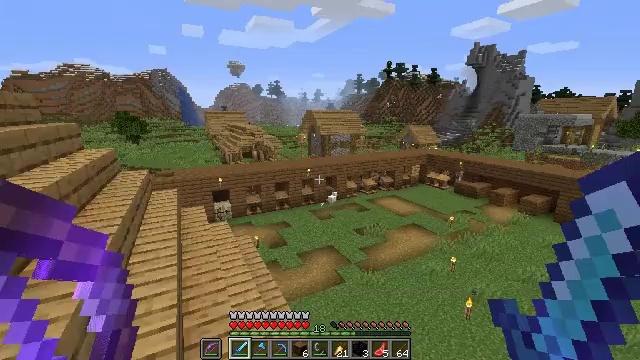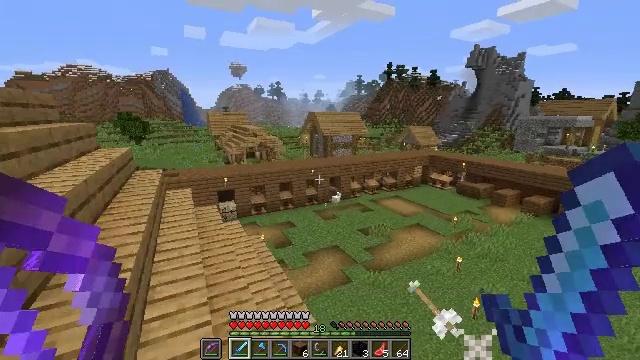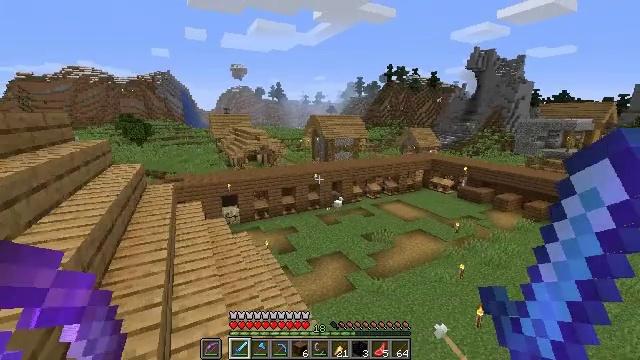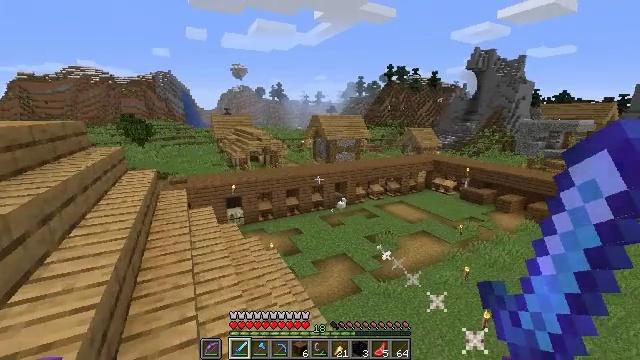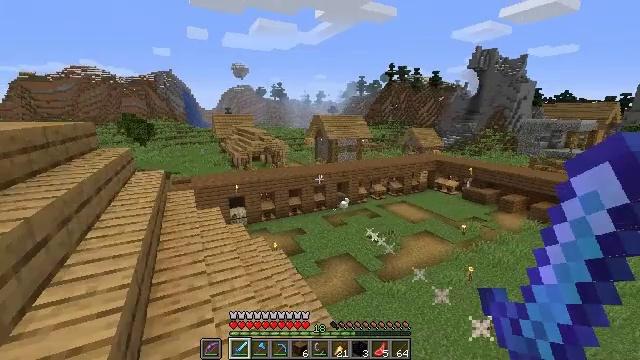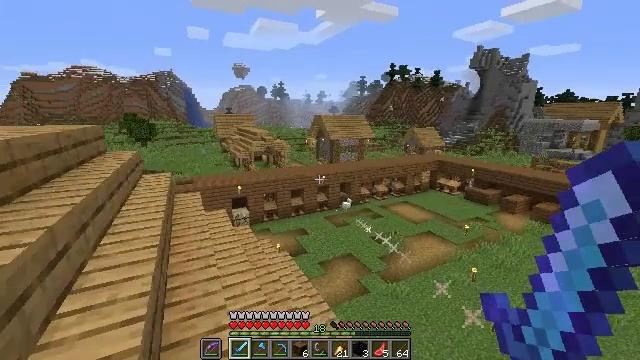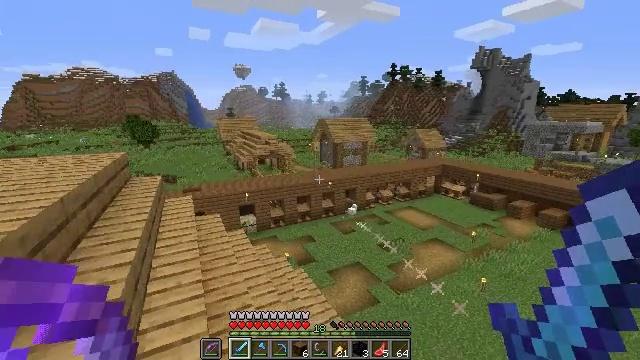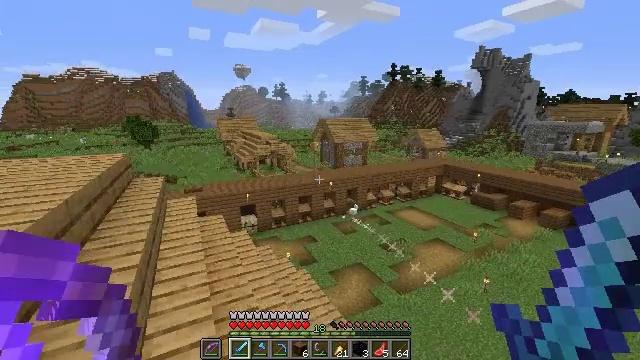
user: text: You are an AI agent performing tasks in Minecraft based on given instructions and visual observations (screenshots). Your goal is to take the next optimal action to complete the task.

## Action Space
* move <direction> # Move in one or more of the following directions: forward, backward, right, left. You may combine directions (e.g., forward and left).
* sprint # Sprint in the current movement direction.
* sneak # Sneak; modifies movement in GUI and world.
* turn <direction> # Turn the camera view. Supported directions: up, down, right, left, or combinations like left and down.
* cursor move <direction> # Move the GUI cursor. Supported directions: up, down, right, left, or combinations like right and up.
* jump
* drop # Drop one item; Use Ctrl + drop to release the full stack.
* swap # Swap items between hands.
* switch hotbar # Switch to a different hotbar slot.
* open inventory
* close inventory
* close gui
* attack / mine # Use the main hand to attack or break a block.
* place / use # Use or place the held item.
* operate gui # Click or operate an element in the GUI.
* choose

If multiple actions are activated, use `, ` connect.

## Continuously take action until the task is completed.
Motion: motion action
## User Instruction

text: Hunt animals.
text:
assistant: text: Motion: move left
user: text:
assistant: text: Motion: move left
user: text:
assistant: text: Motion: move left
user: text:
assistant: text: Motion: move left
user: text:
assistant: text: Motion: move left
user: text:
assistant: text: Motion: move forward and move left
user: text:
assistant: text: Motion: move forward and move left
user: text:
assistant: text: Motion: no_op